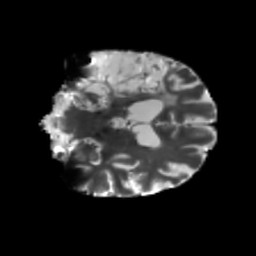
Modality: T2w
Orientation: coronal
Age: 51
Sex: male
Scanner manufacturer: siemens
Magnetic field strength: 3 T
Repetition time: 5.25 s
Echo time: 0.08 s